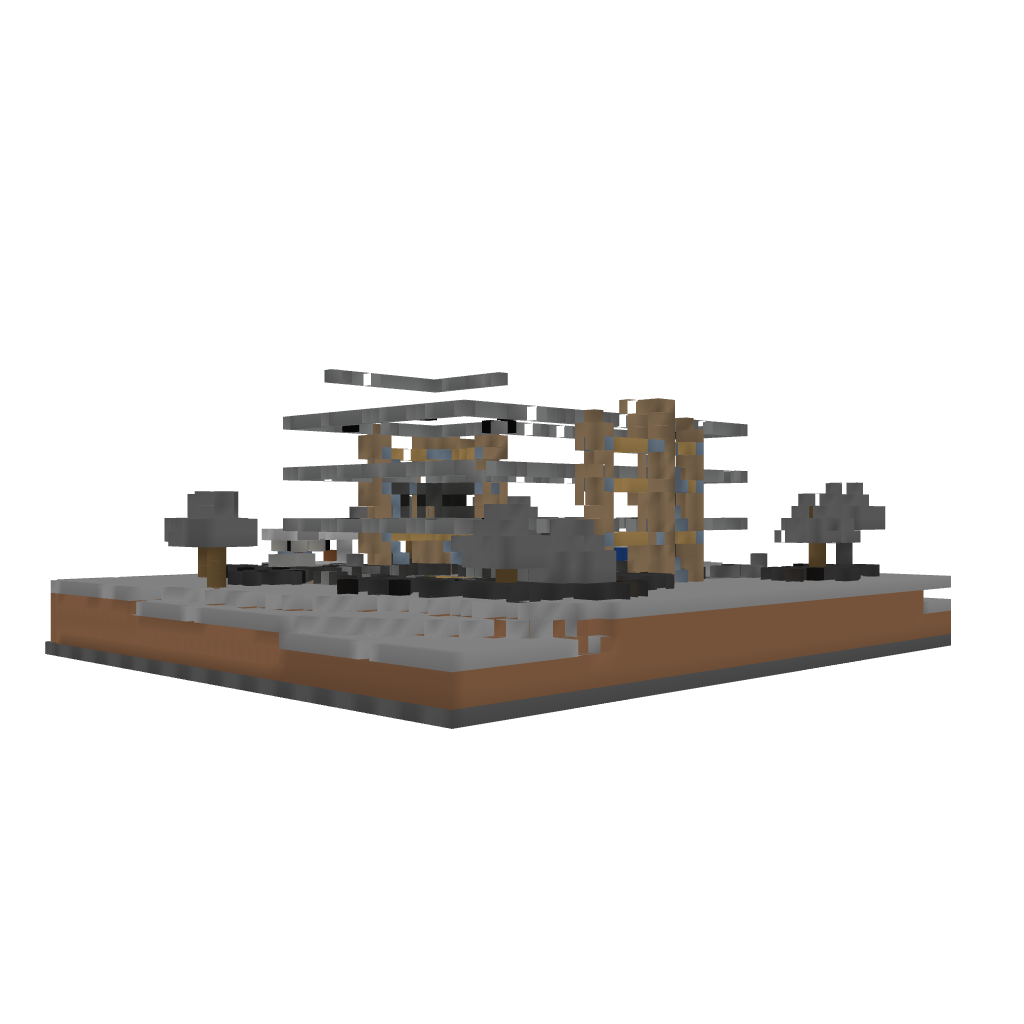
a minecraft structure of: construction site